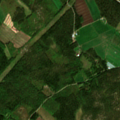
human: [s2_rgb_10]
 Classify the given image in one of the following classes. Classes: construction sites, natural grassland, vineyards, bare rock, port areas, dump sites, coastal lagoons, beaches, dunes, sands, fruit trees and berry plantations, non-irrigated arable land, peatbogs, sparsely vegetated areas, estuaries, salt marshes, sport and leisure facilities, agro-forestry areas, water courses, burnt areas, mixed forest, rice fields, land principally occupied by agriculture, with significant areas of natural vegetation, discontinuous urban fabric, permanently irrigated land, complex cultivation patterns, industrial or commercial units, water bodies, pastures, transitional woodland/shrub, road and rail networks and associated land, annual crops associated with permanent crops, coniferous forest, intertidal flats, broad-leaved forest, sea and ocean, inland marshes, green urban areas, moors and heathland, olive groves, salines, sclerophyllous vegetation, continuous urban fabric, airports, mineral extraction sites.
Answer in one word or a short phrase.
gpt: non-irrigated arable land, coniferous forest, mixed forest, transitional woodland/shrub